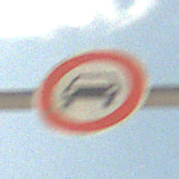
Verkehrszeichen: VerbotKraftwagen
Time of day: Midday
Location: Outdoor (Beach)
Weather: PartlyCloudy
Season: NotSpecified
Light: Natural